Aerial crown-view tile of a tropical tree (Barro Colorado Island, Panama), acquired 20240716:
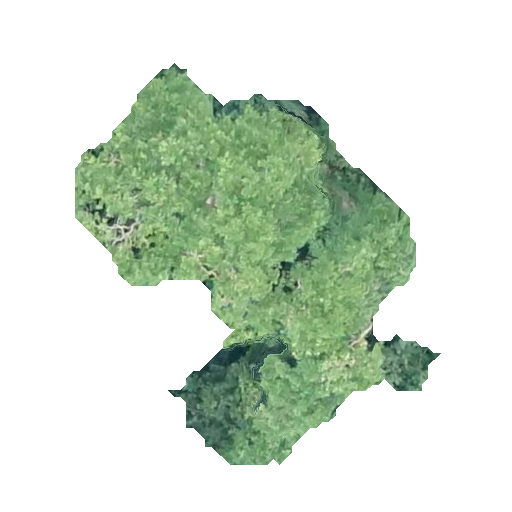
Species: Platypodium elegans
GBIF accepted scientific name: Platypodium elegans
Crown area: 125.161 m²